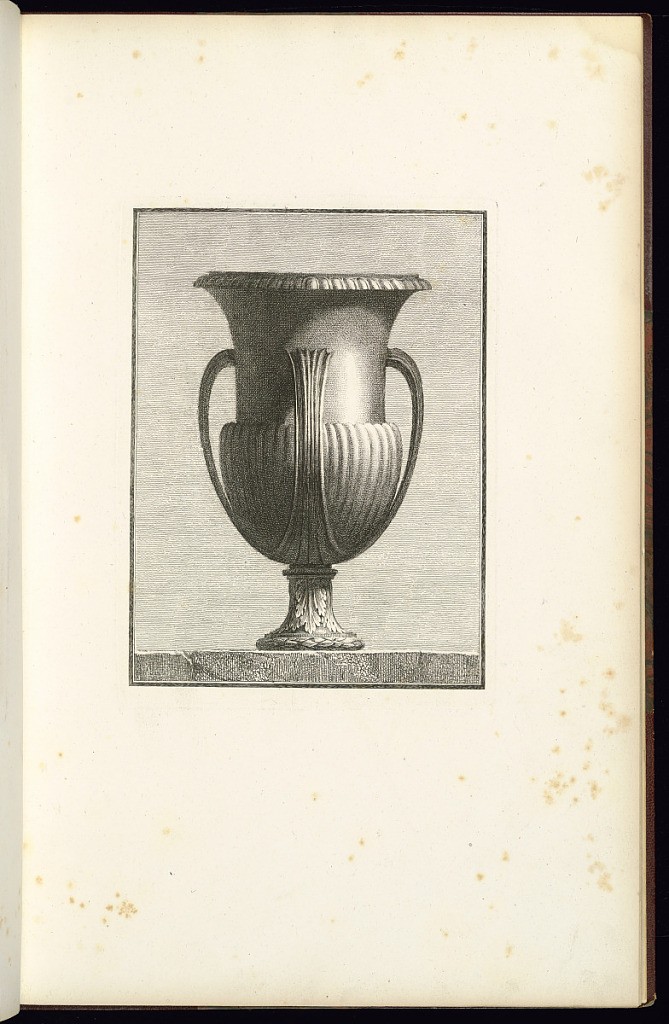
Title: Design for a Vase
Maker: Ennemond Alexandre Petitot, French, 1727 – 1801
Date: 1764
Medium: Etching on laid paper
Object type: Print
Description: Design for a vase with three visible handles and gadroon, acanthus, and laurel leaf ornament. The plate is numbered.